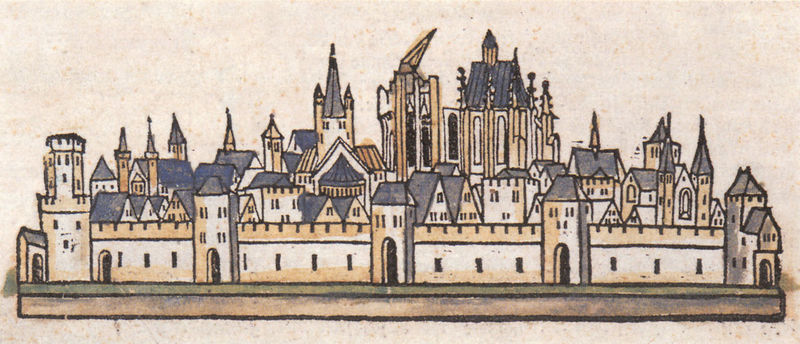
Titel: Coellen
Institution: Köln, Stadtmuseum
Schlagwörter: blau, grün, kirchturm, stadt, fenster, grau, häuser, kirche, gotik, turm, holzschnitt, ansicht, dächer, giebel, mauer, beige, zerstörung, arch, arches, architecture, blue, church, white, black, gray, green, modern, painting, wall, windows, yellow, oil painting, picture, brown, tor, zinnen, kirchen, türme, kran, paris, kathedrale, tore, sky, mittelalter, building, orange, chor, houses, roof, roofs, tower, village, stadtmauer, drawing, paper, castle, color, schief, cartoon, illustration, sketch, bau, town, city, haus, ancient, bauarbeiten, doors, strebewerk, cathedral, ink, rectangle, walls, buildings, construction, tinted, köln, large, geometric, gothic, medieval, squares, rooves, lines, shading, einsturz, simple, urban, christian, tan, turret, towers, cage, point, finial, triangle, stein, eingestürzt, stadttore, cathedrale, schloss, age, moat, rooftops, busy, gates, spires, fortifications, fortress, burg, bus, ramparts, ce, draing, thick lines, black lines, mosque, steeples, insel, collapse, heritage, naveen, schießschaten, walled, walled town, lots of buildings